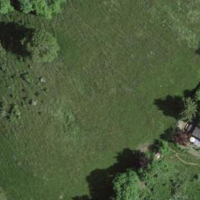
EUNIS habitat code: 25
Species observed at this site:
Rumex obtusifolius